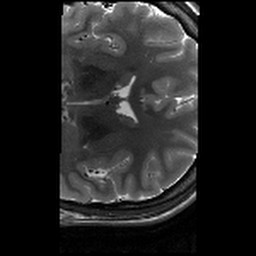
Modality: T2w
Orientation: coronal
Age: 22
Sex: male
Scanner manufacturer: siemens
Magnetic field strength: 3 T
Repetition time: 8.02 s
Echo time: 0.08 s